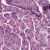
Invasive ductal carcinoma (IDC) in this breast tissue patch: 1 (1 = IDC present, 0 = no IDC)